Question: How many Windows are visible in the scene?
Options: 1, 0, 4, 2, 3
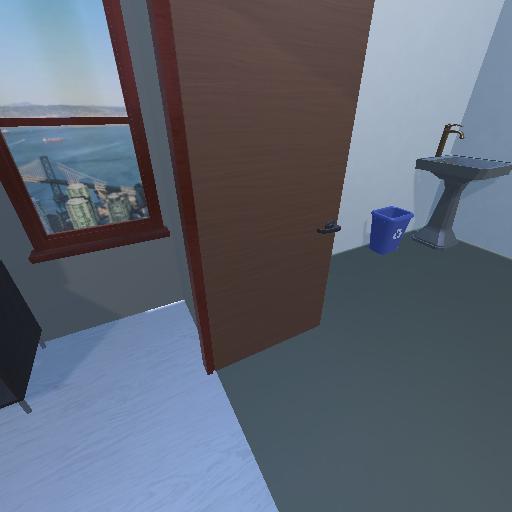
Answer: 1